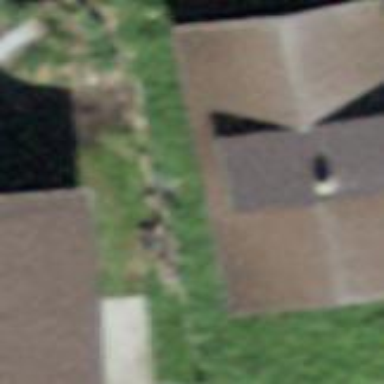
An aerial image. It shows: Simple and straightforward house.